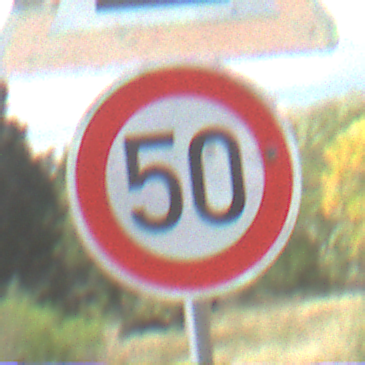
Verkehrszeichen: Geschwindigkeit50
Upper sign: UnebeneFahrbahn
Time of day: Midday
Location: Outdoor (Nature)
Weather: PartlyCloudy
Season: Autumn
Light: Natural